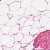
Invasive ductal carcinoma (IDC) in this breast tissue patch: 0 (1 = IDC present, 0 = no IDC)